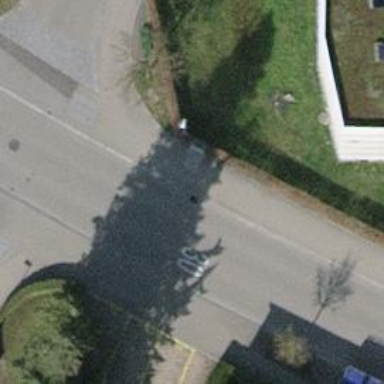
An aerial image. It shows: Street cabinet meant for power infrastructure.